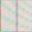
Piece: xx